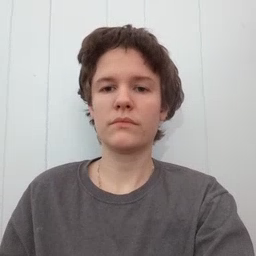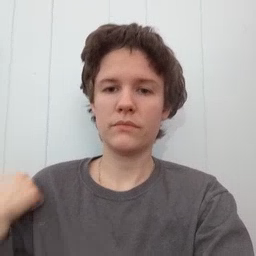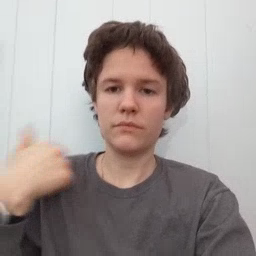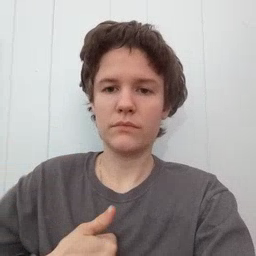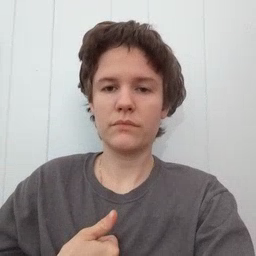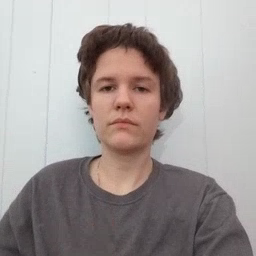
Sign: jacket